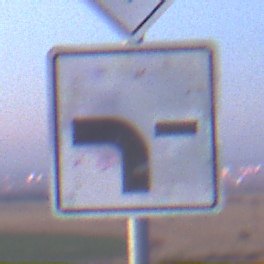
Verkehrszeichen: VerlaufVorfahrtsstrasse6
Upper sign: Vorfahrtsstrasse
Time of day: SunriseSunset
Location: Outdoor (Nature)
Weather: Clear
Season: NotSpecified
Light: Natural